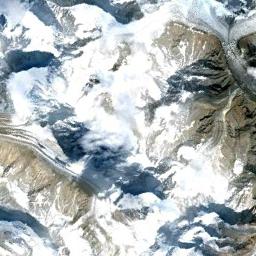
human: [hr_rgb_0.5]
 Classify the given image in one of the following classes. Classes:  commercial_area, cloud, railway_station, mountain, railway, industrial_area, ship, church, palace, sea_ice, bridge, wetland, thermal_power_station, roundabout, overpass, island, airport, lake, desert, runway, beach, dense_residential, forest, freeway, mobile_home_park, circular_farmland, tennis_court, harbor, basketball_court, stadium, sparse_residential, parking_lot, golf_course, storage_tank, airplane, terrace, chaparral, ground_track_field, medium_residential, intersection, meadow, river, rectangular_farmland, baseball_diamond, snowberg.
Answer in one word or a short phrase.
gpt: snowberg